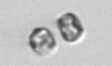
Label: Thalassiosira_sp_aff_mala